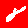
Digit: 8